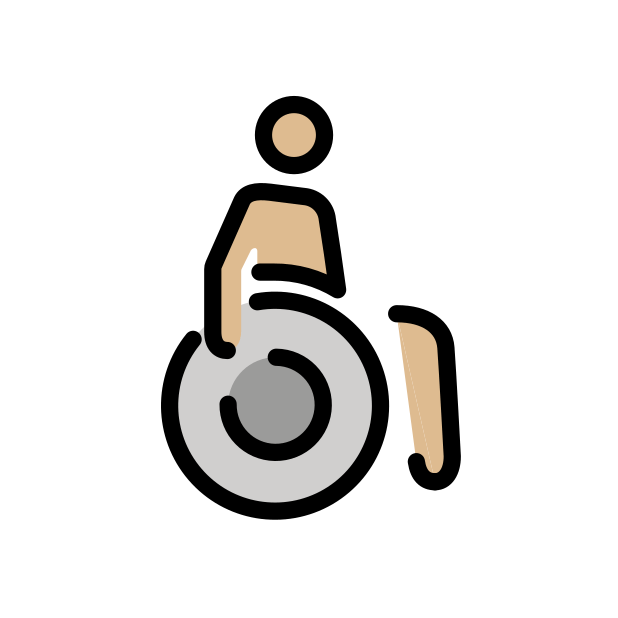
man in manual wheelchair: medium-light skin tone